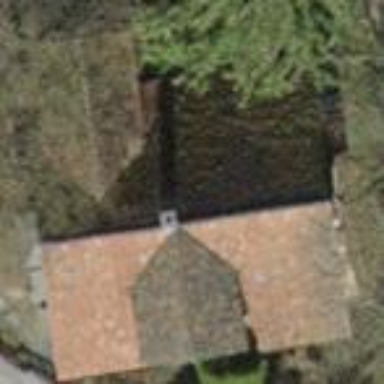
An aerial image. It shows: Detached building with gabled roof.